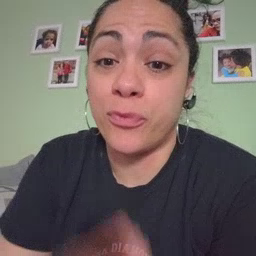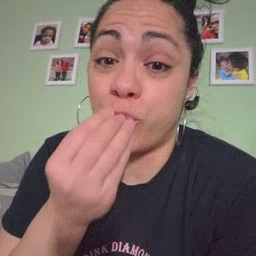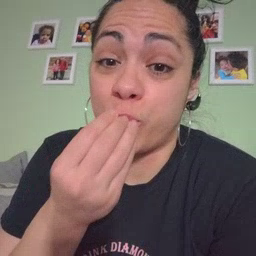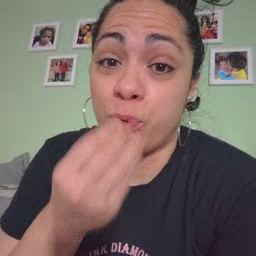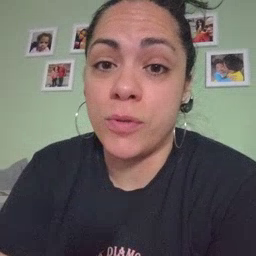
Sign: food